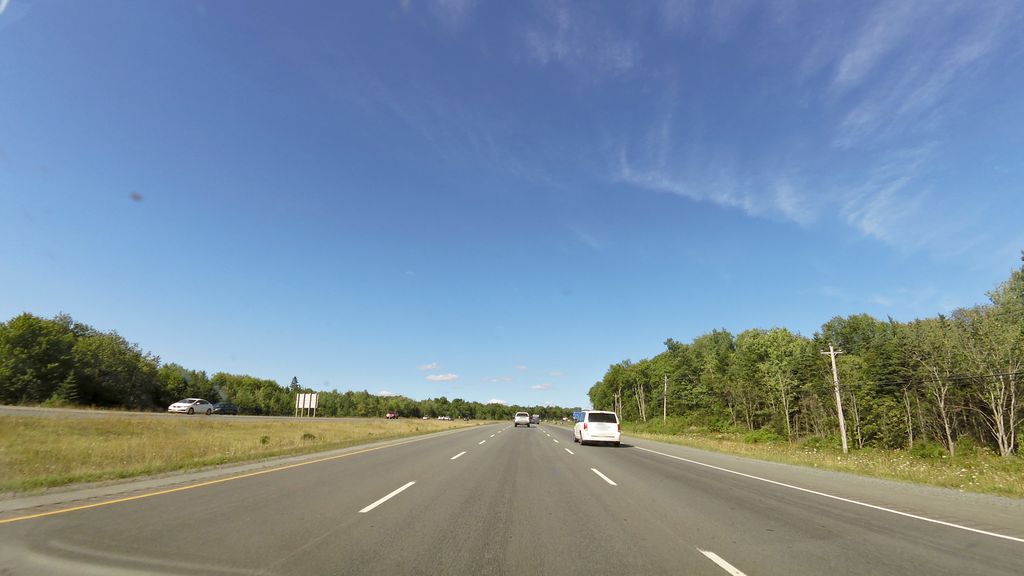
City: halifax